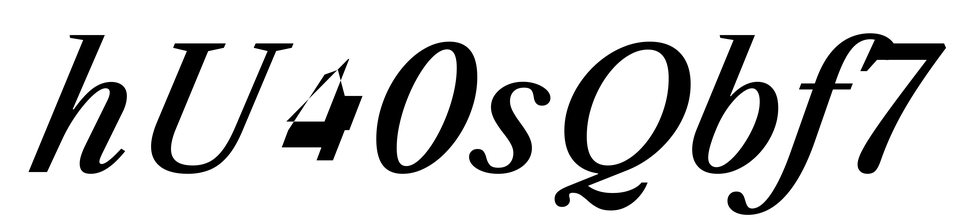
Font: LibreCaslonText-Italic_Medium_Italic